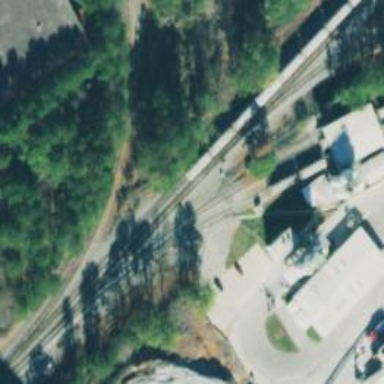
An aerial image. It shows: Rail spur service.